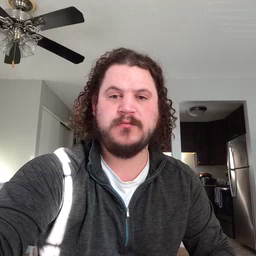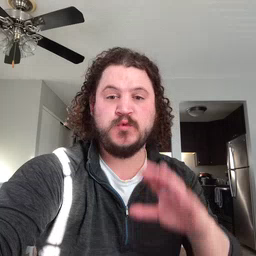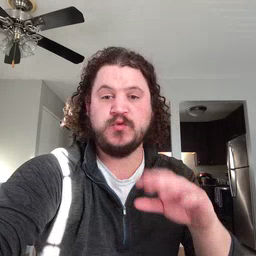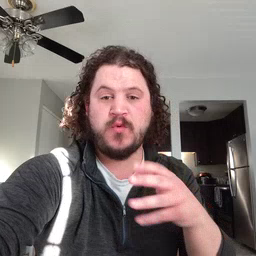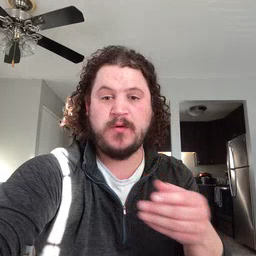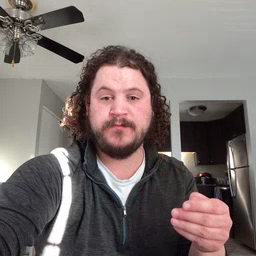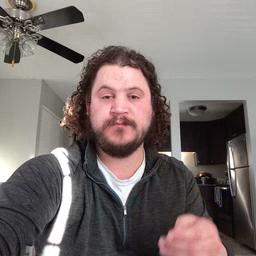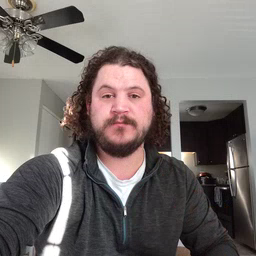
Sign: story